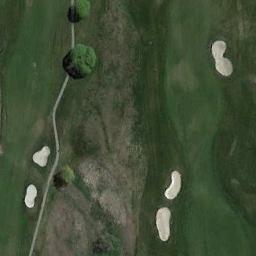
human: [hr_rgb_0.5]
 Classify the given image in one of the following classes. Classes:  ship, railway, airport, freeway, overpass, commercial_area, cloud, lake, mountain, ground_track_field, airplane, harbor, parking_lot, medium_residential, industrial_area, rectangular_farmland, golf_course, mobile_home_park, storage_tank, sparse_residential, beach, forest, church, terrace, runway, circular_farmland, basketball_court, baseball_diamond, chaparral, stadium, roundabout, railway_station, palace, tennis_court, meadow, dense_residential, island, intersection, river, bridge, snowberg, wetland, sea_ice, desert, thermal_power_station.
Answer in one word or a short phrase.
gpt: golf_course